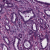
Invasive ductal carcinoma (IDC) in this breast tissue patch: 1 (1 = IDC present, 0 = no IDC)